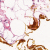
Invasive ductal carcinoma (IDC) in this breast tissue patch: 0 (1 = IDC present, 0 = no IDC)